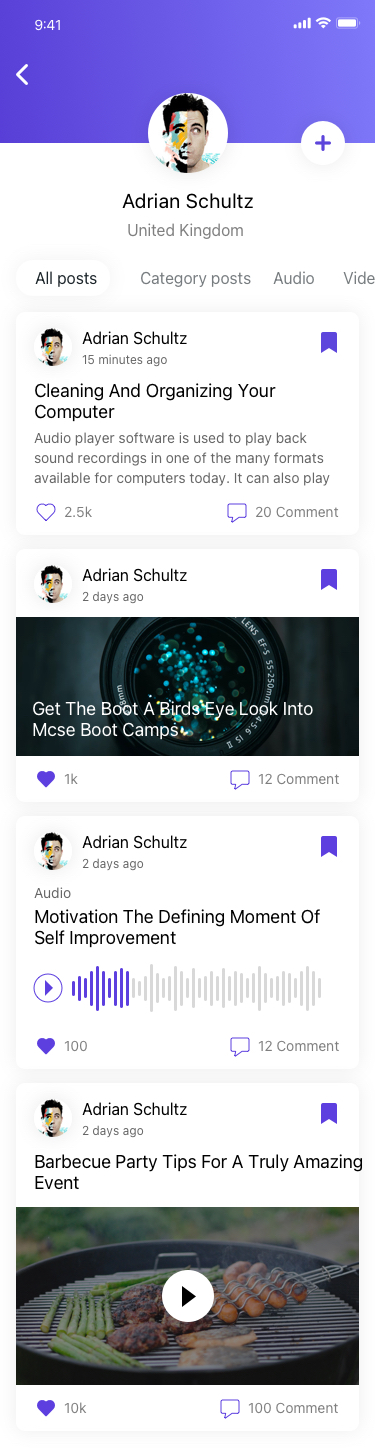
Text in this UI design:
Adrian Schultz
United Kingdom
24.5k
Followers
Posts
120
All posts
Category posts
Audio
Video
Adrian Schultz
15 minutes ago
2.5k
20 Comment
Cleaning And Organizing Your
Computer
Audio player software is used to play back sound recordings in one of the many formats available for computers today. It can also play back music CDs. There is audio player software that is native to the computer’s operating system (Windows, Macintosh, and Linux) and there are web-based audio players. This article discusses the local computer audio players. Advantages of computer audio player software

The main advantage of a computer audio player is that you can play your audio CDs and there is no longer any need to have a separate CD player. However the capabilities of the computer audio player go beyond just playing traditional music CDs. You can also play sound clips in one of the many audio formats found in the information technology industry today. The MP3 format is a standard whereby a high rate of compression can be achieved on sound files allowing the ability to store large numbers of them on hard disk. Another advantage is when the computer audio player has ripping capability you can extract a sample clip from the sound track for internet posting or emailing. Audio players in the form of portable MP3 players like Apple’s iPod are extremely advantageous due to their long battery life and capability to be carried practically anywhere. Choosing and using a computer audio player

Windows comes with Windows Media Player already installed. Realplayer is a free download as well. There are other free products such as Winamp (Windows only). One important feature you want to look for when choosing an audio player beyond what is packaged with your operating system is the sound filtering capabilities. It should at least have a graphic equalizer where you can adjust for poor quality sound files. Look for other features like the ability to rip sound tracks and change the skins of the computer audio player. The demand for the computer audio player

Demand is driven by price and the free audio players like Windows Media Player will remain popular when it comes to playing audio on the computer. Where people are spending more of their money is on the portable MP3 players like Apple’s iPod. Apple makes a free computer audio player for the computer called iTunes and it is used to organize play lists and transfer sound files to the iPod player. Typically, you download iTunes and install it on your computer and then you have an integrated environment to import different types of Podcasts and audio for exporting to the iPod player itself. Plus iTunes can be used as a standalone computer audio player. But more and more you will see the demand for mobile computer audio players to increase because of their convenience and portability.
Adrian Schultz
2 days ago
Get The Boot A Birds Eye Look Into
Mcse Boot Camps
1k
12 Comment
Adrian Schultz
2 days ago
100
12 Comment
Audio
Motivation The Defining Moment Of
Self Improvement
Adrian Schultz
2 days ago
10k
100 Comment
Barbecue Party Tips For A Truly Amazing
Event